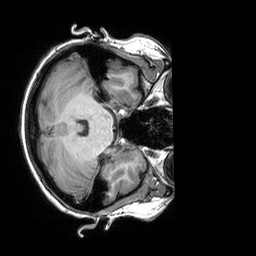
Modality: T1w
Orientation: axial
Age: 29
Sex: female
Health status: healthy
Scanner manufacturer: siemens
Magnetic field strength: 3 T
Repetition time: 2.3 s
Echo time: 0.00303 s